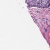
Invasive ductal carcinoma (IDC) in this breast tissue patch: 0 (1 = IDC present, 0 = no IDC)